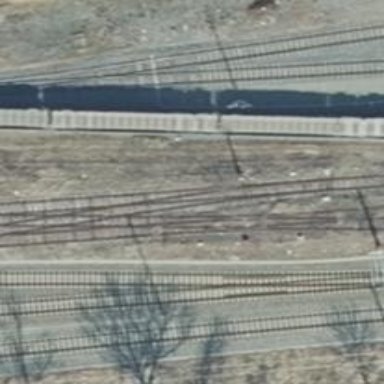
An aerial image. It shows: Railway switch.